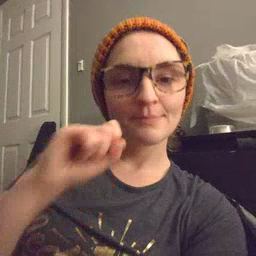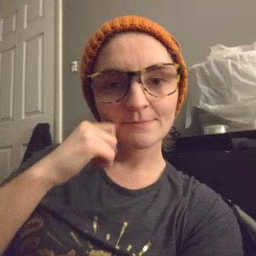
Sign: apple